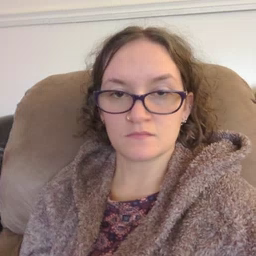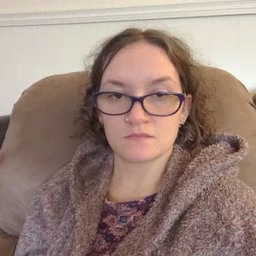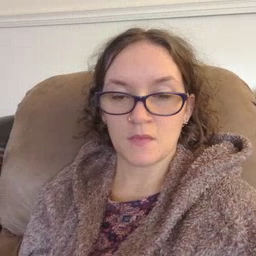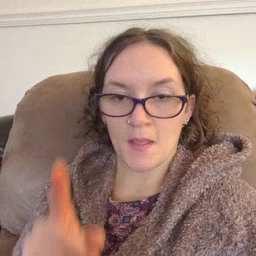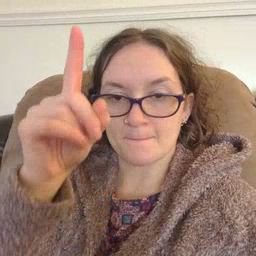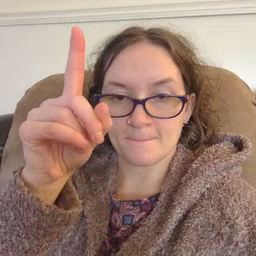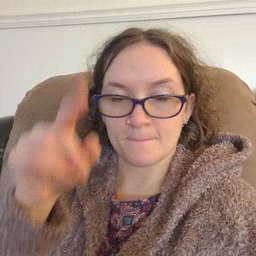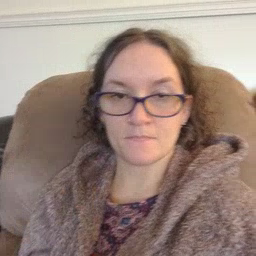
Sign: up